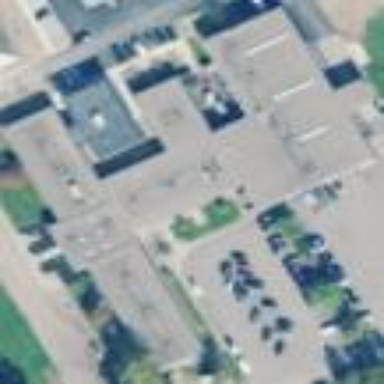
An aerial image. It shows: Civic building.